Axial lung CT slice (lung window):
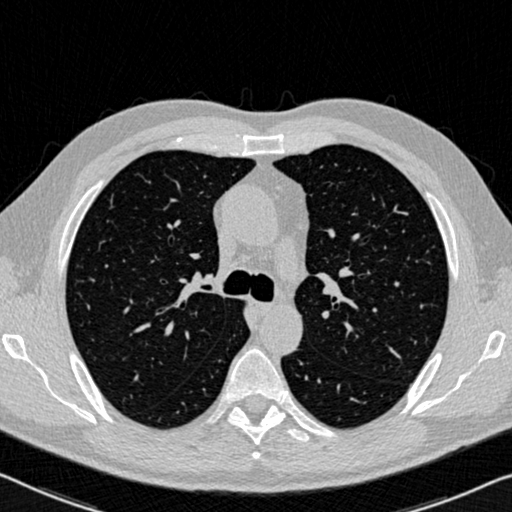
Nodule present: no